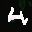
Label: 4